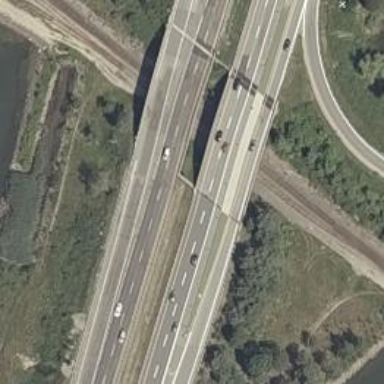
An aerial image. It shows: Asphalt motorway link.